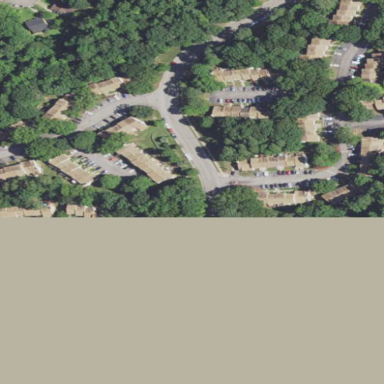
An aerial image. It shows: Residential area within neighborhood.